Field crop: maize
Growth stage: 1
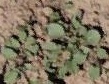
Species: convolvulus